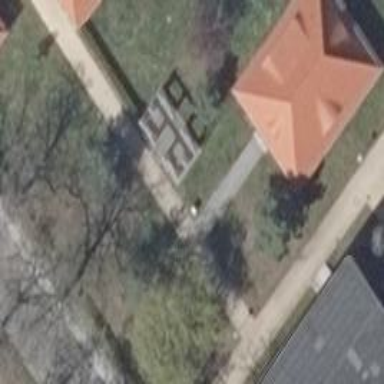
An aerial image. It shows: Historic memorial.